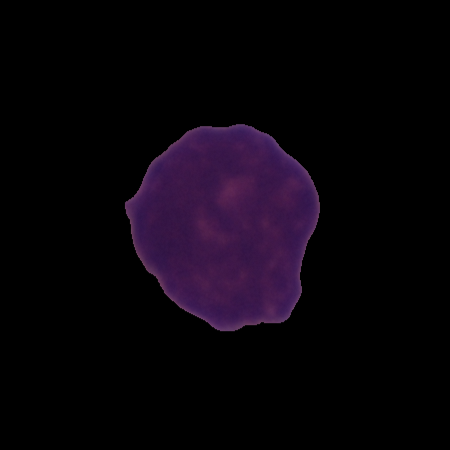
Label: cancer